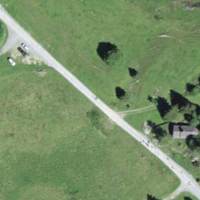
EUNIS habitat code: 23
Species observed at this site:
Campanula trachelium